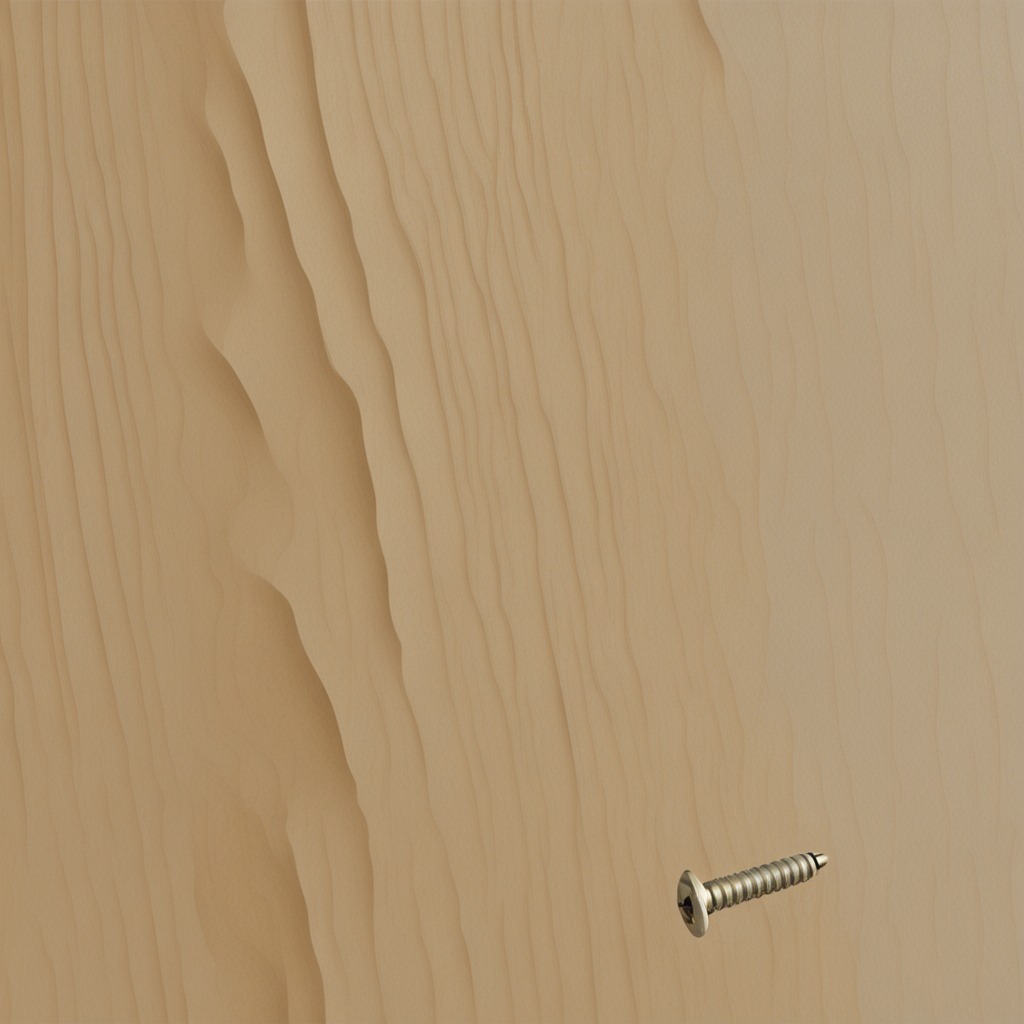
A metal screw is lying on the plywood surface.